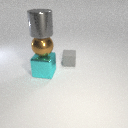
small gray rubber cube behind large cyan metal cube